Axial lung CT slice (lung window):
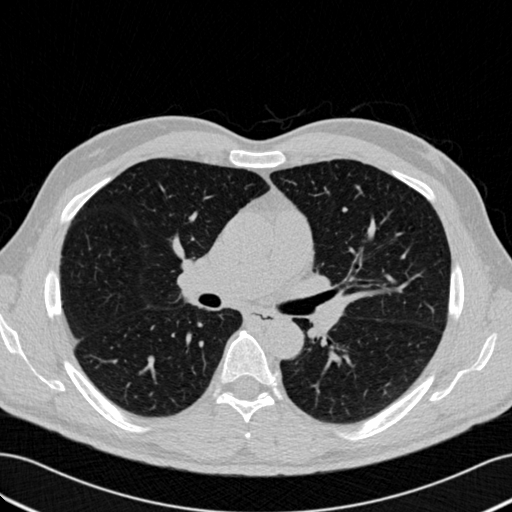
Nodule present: no